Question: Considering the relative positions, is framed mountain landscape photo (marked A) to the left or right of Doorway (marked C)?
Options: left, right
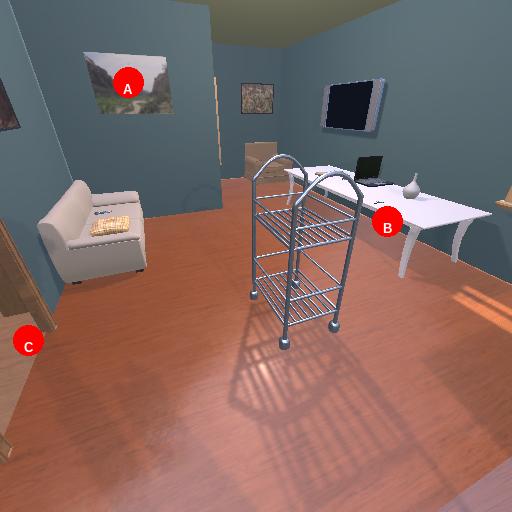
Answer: left